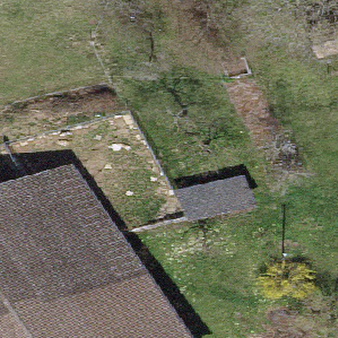
Label: other